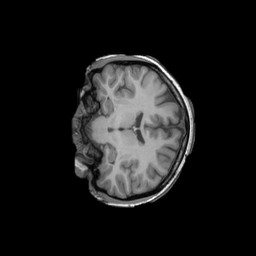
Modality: T1w
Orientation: coronal
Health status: ill
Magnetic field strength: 3 T